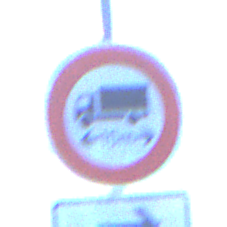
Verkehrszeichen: TatsaechlicheLaenge
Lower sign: RichtungsangabeDurchPfeile5
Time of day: Dawn
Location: Outdoor (Urban)
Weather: PartlyCloudy
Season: NotSpecified
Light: Natural